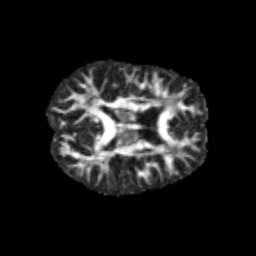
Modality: FA
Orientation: axial
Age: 12
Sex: male
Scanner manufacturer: siemens
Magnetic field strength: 3 T
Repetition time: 3.8 s
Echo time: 0.07 s